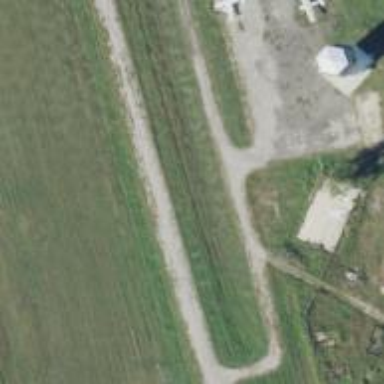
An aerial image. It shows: Asphalt taxiway in the airport.